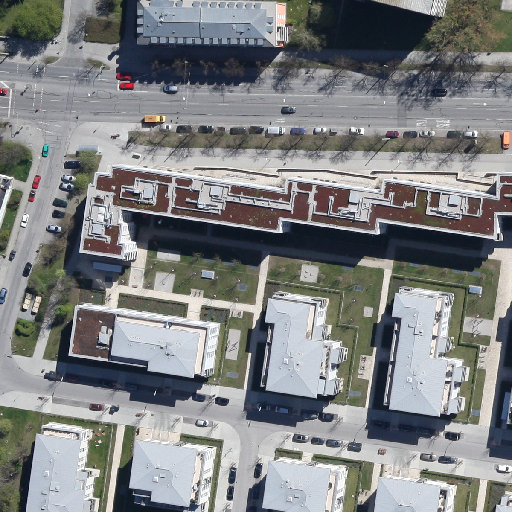
Referring expression: sidewalk